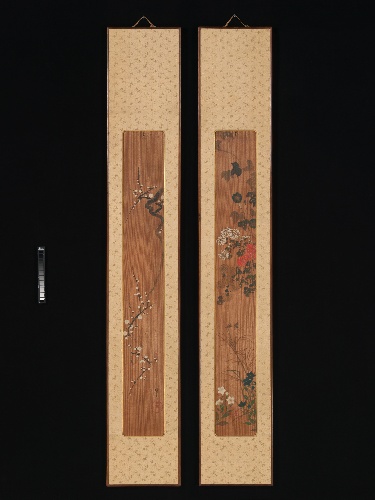
Title: 尾形光琳筆　梅花・秋草図|Flowers of Spring and Autumn
Artist: Ogata Kōrin
Artist bio: Japanese, 1658–1716
Date: shortly after 1701
Object type: Panels
Classification: Paintings
Medium: Pair of panels; ink and color on cryptomeria wood
Culture: Japan
Period: Edo period (1615–1868)
Dimensions: Image: 54 in. × 7 7/8 in. (137.2 × 20 cm)
Overall with mounting: 81 × 13 in. (205.7 × 33 cm)
Department: Asian Art
Credit line: Mary Griggs Burke Collection, Gift of the Mary and Jackson Burke Foundation, 2015
Accession year: 2015
Repository: Metropolitan Museum of Art, New York, NY
Tags: Flowers